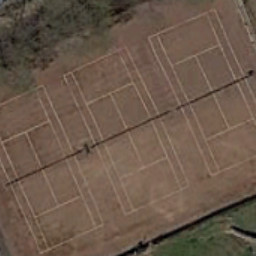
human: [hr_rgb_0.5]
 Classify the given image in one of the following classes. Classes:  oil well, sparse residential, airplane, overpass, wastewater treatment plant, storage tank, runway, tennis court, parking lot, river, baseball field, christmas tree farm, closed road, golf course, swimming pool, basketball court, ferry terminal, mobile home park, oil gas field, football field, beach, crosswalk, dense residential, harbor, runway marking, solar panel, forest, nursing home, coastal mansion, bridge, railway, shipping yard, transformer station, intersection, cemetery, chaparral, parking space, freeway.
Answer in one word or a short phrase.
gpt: tennis court